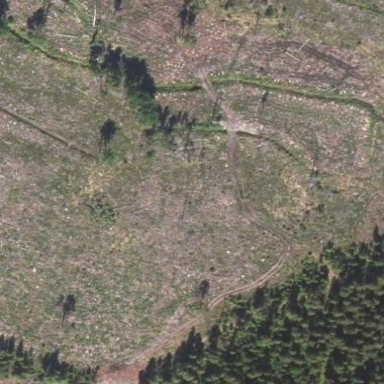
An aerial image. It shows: Logging area.